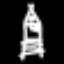
Label: The Eiffel Tower